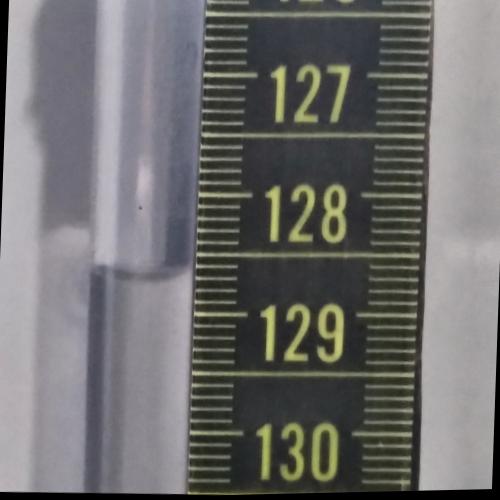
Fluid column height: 128.7 cm